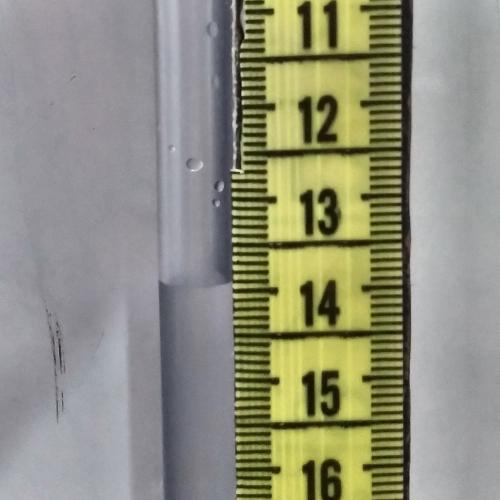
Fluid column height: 13.9 cm